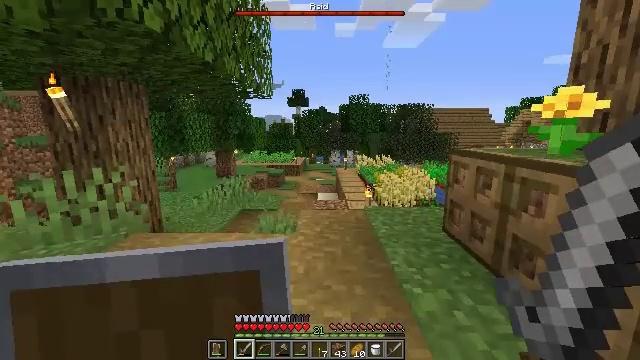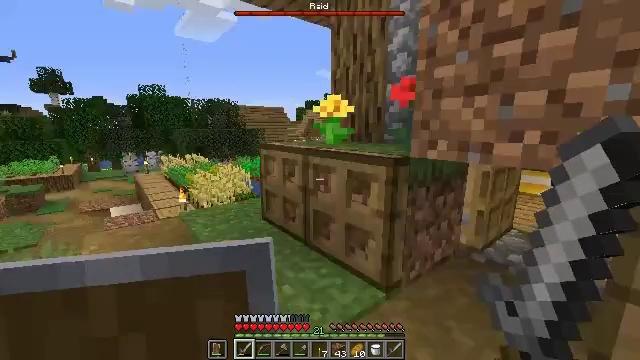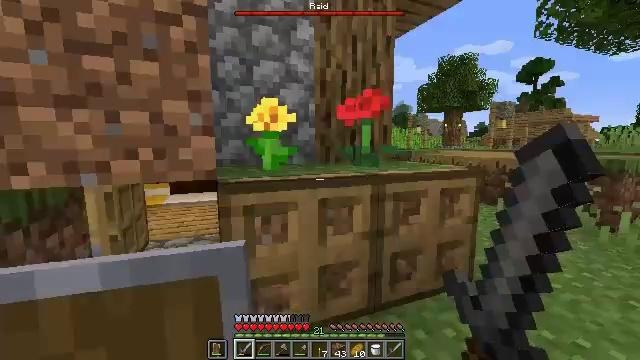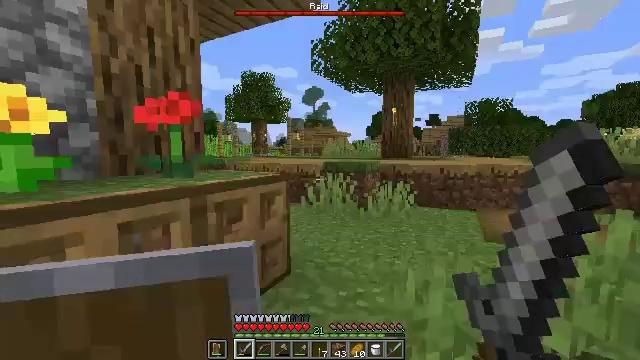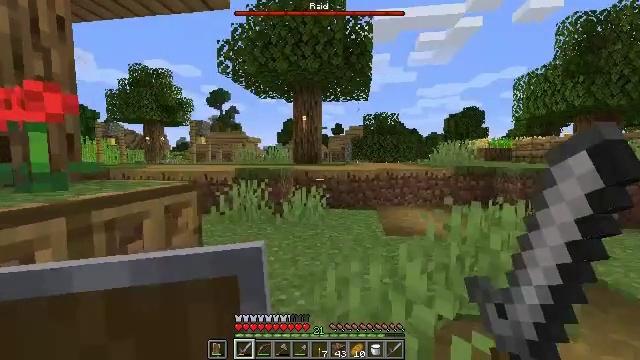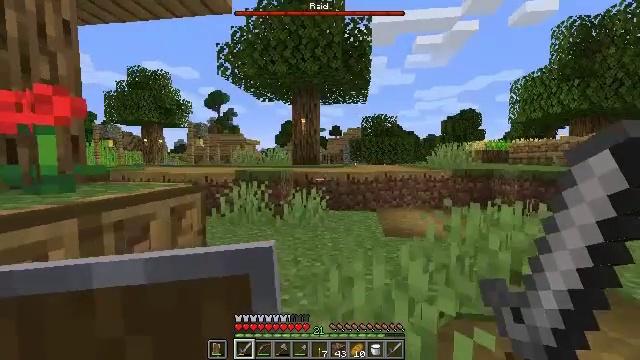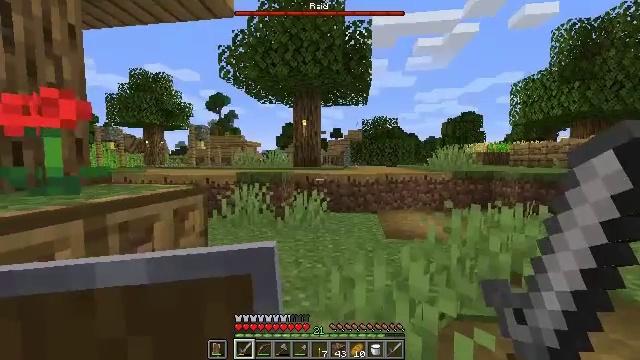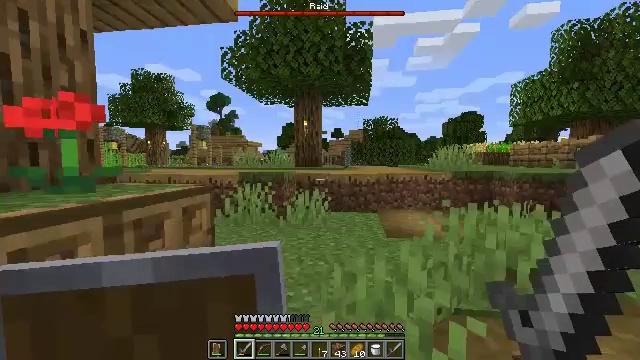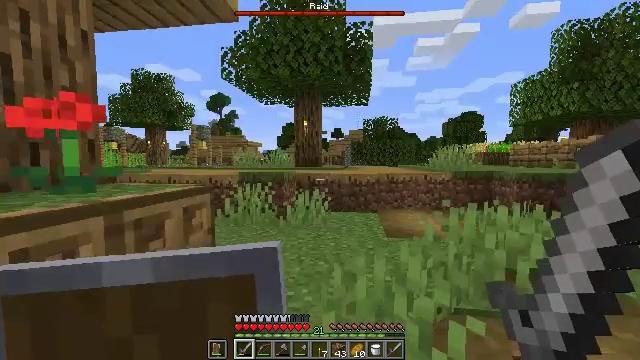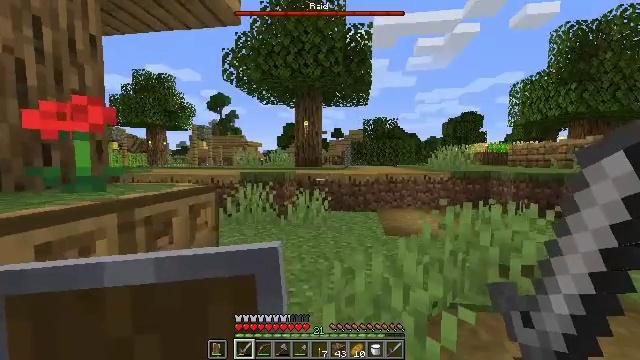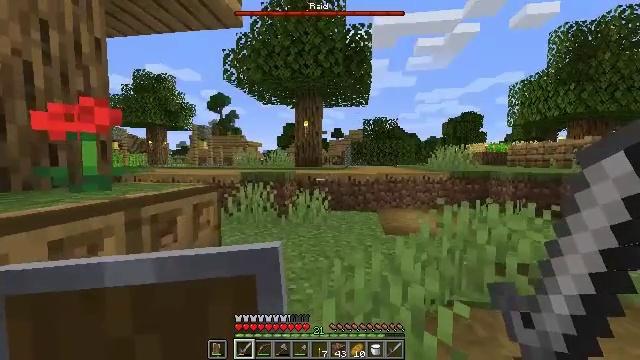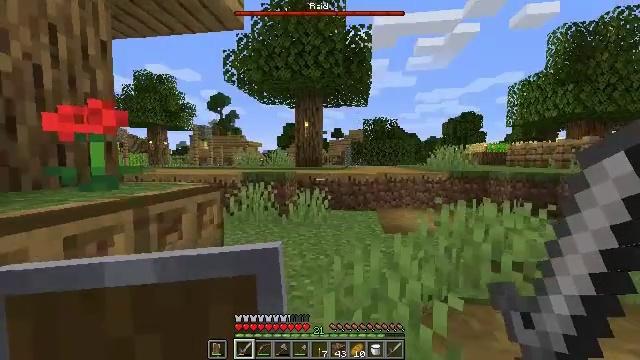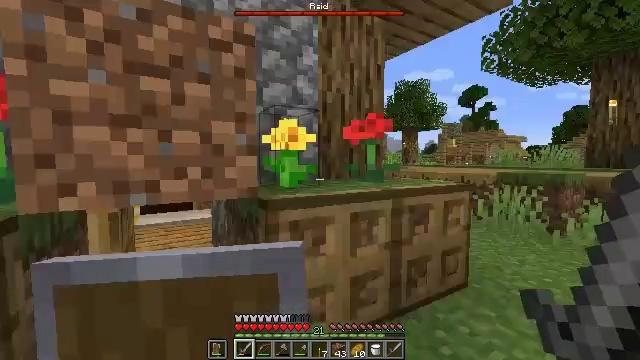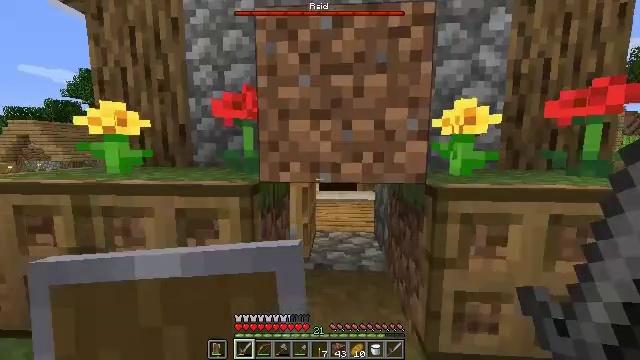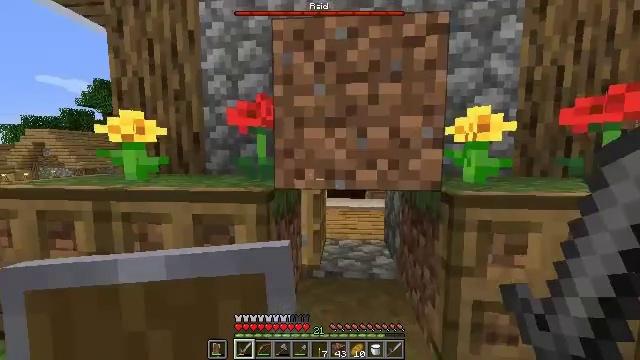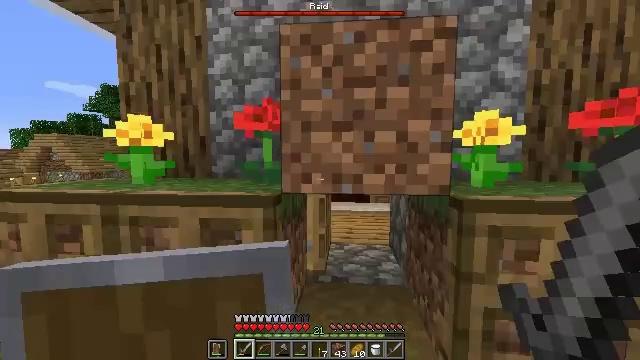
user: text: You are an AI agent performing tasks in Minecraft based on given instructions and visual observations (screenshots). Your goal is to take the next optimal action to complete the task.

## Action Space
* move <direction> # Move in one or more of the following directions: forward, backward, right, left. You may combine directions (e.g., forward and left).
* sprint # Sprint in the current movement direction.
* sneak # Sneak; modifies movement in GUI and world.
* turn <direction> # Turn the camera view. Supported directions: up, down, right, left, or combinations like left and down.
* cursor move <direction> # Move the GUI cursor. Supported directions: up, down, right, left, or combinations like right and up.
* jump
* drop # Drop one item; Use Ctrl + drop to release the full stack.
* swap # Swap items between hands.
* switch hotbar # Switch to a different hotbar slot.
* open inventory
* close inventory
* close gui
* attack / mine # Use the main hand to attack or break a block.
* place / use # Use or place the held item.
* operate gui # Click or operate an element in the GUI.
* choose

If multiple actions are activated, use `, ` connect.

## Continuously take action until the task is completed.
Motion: motion action
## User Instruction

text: Retrieve the glass pane from a window.
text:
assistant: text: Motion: sneak, turn right
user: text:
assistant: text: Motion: move left, sneak, turn right and up
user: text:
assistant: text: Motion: move left, sneak, turn right and up
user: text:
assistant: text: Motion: move left, sneak, turn right and up
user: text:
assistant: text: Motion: move back, sneak
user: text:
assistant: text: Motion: move back, sneak
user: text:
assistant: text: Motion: move back, sneak
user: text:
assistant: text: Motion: move back, sneak
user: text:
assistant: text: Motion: move back, sneak
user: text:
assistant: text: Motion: move back, sneak
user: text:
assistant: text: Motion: move back, sneak
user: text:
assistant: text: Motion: move back, sneak, turn left
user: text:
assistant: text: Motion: sneak, turn left and down
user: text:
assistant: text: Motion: move left, sneak, turn left and up
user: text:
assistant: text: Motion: move forward and move left, sneak
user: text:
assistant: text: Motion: move forward, sneak
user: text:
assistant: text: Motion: move forward, sneak, turn right and down
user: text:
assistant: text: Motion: sneak, turn right and down
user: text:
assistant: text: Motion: move back, sneak, turn right and down
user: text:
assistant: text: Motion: move back, sneak, turn right
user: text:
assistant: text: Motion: move back, sneak
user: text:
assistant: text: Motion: move right, sneak
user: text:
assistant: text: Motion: move forward and move right, sneak, turn left
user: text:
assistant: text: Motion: move forward and move right, sneak, turn left
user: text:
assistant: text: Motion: move forward and move right, sneak, turn left
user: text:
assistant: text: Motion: move forward and move right, sneak, turn left
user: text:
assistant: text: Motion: move forward and move right, sneak
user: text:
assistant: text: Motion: move forward and move right, sneak
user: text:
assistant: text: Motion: move forward and move right, sneak
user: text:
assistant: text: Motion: move forward and move right, sneak